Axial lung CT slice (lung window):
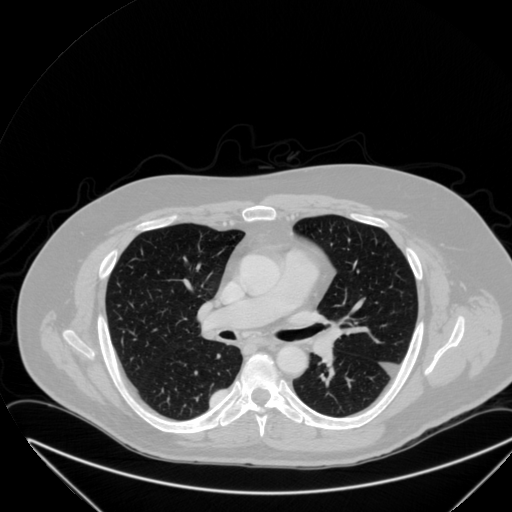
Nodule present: yes
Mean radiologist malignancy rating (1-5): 4